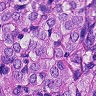
Metastatic tissue present: yes